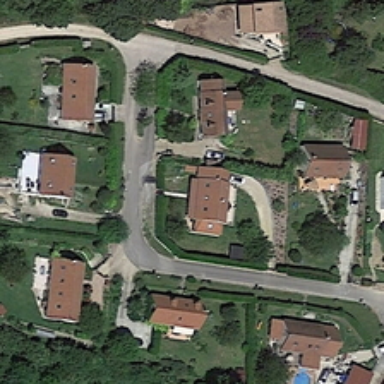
Many buildings and green trees are in a medium residential area .